Question: I'm a beginner in quartz.
I'm wonderring a way that recognize if CGPoint is included in shape.
Please give me a help of Expert.
Follow is concept diagram.

In above three case,
Result I want is YES, Because three RED CGPoint is included in shape.
It is possible like follow way?
'''
CGPoint RedPoint1 = {200,100};
CGPoint RedPoint2 = {200,200};
CGPoint RedPoint3 = {350,300};
BOOL includeRect;
includeRect = CGRectContainsPoint(RectCase, RedPoint1);
BOOL includeCircle;
includeCircle = CG ? ContainsPoint(CircleCase, RedPoint2)
BOOL includeBoldLine;
includeBoldLine = CG ? ContainsPoint(BoldLineCase, RedPoint3);
'''
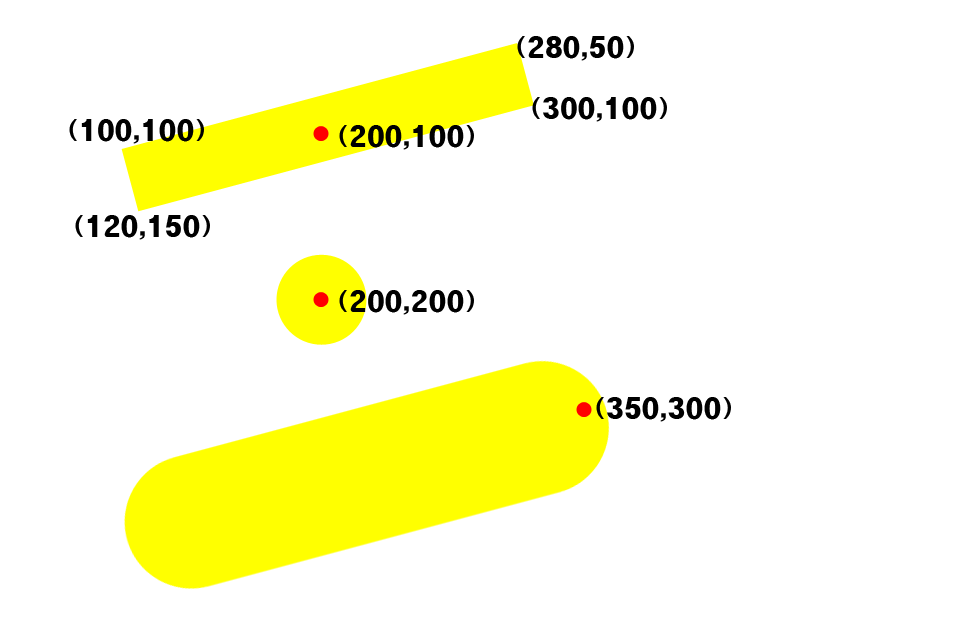
Answer: The ease of this all depends on how your shapes are defined.
If you have these as 'CGPathRefs' or 'NSBezierPaths' there is a 'containsPoint:' method you could use.
If these are CGRects that have a transform applied to them, you can use the CGAffineTransformPoint methods to move the point into the same coordinate space and then use 'CGRectContainsPoint'